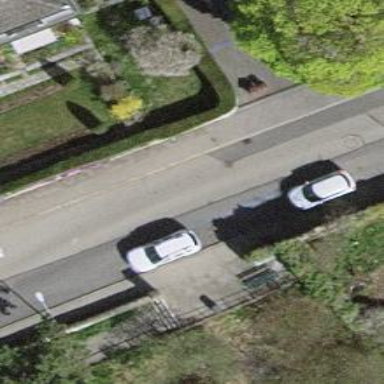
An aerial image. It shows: Raised kerb.